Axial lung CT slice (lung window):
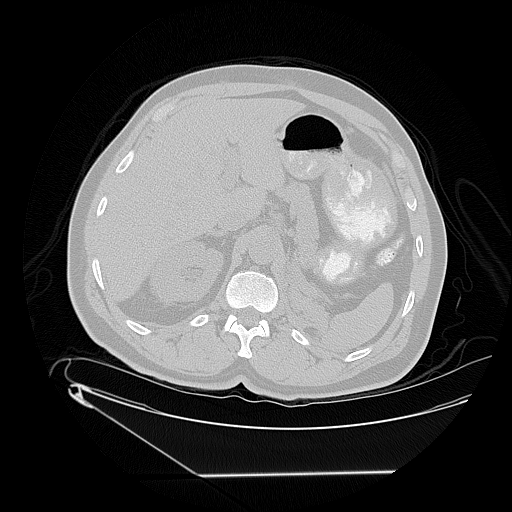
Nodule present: no